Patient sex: M
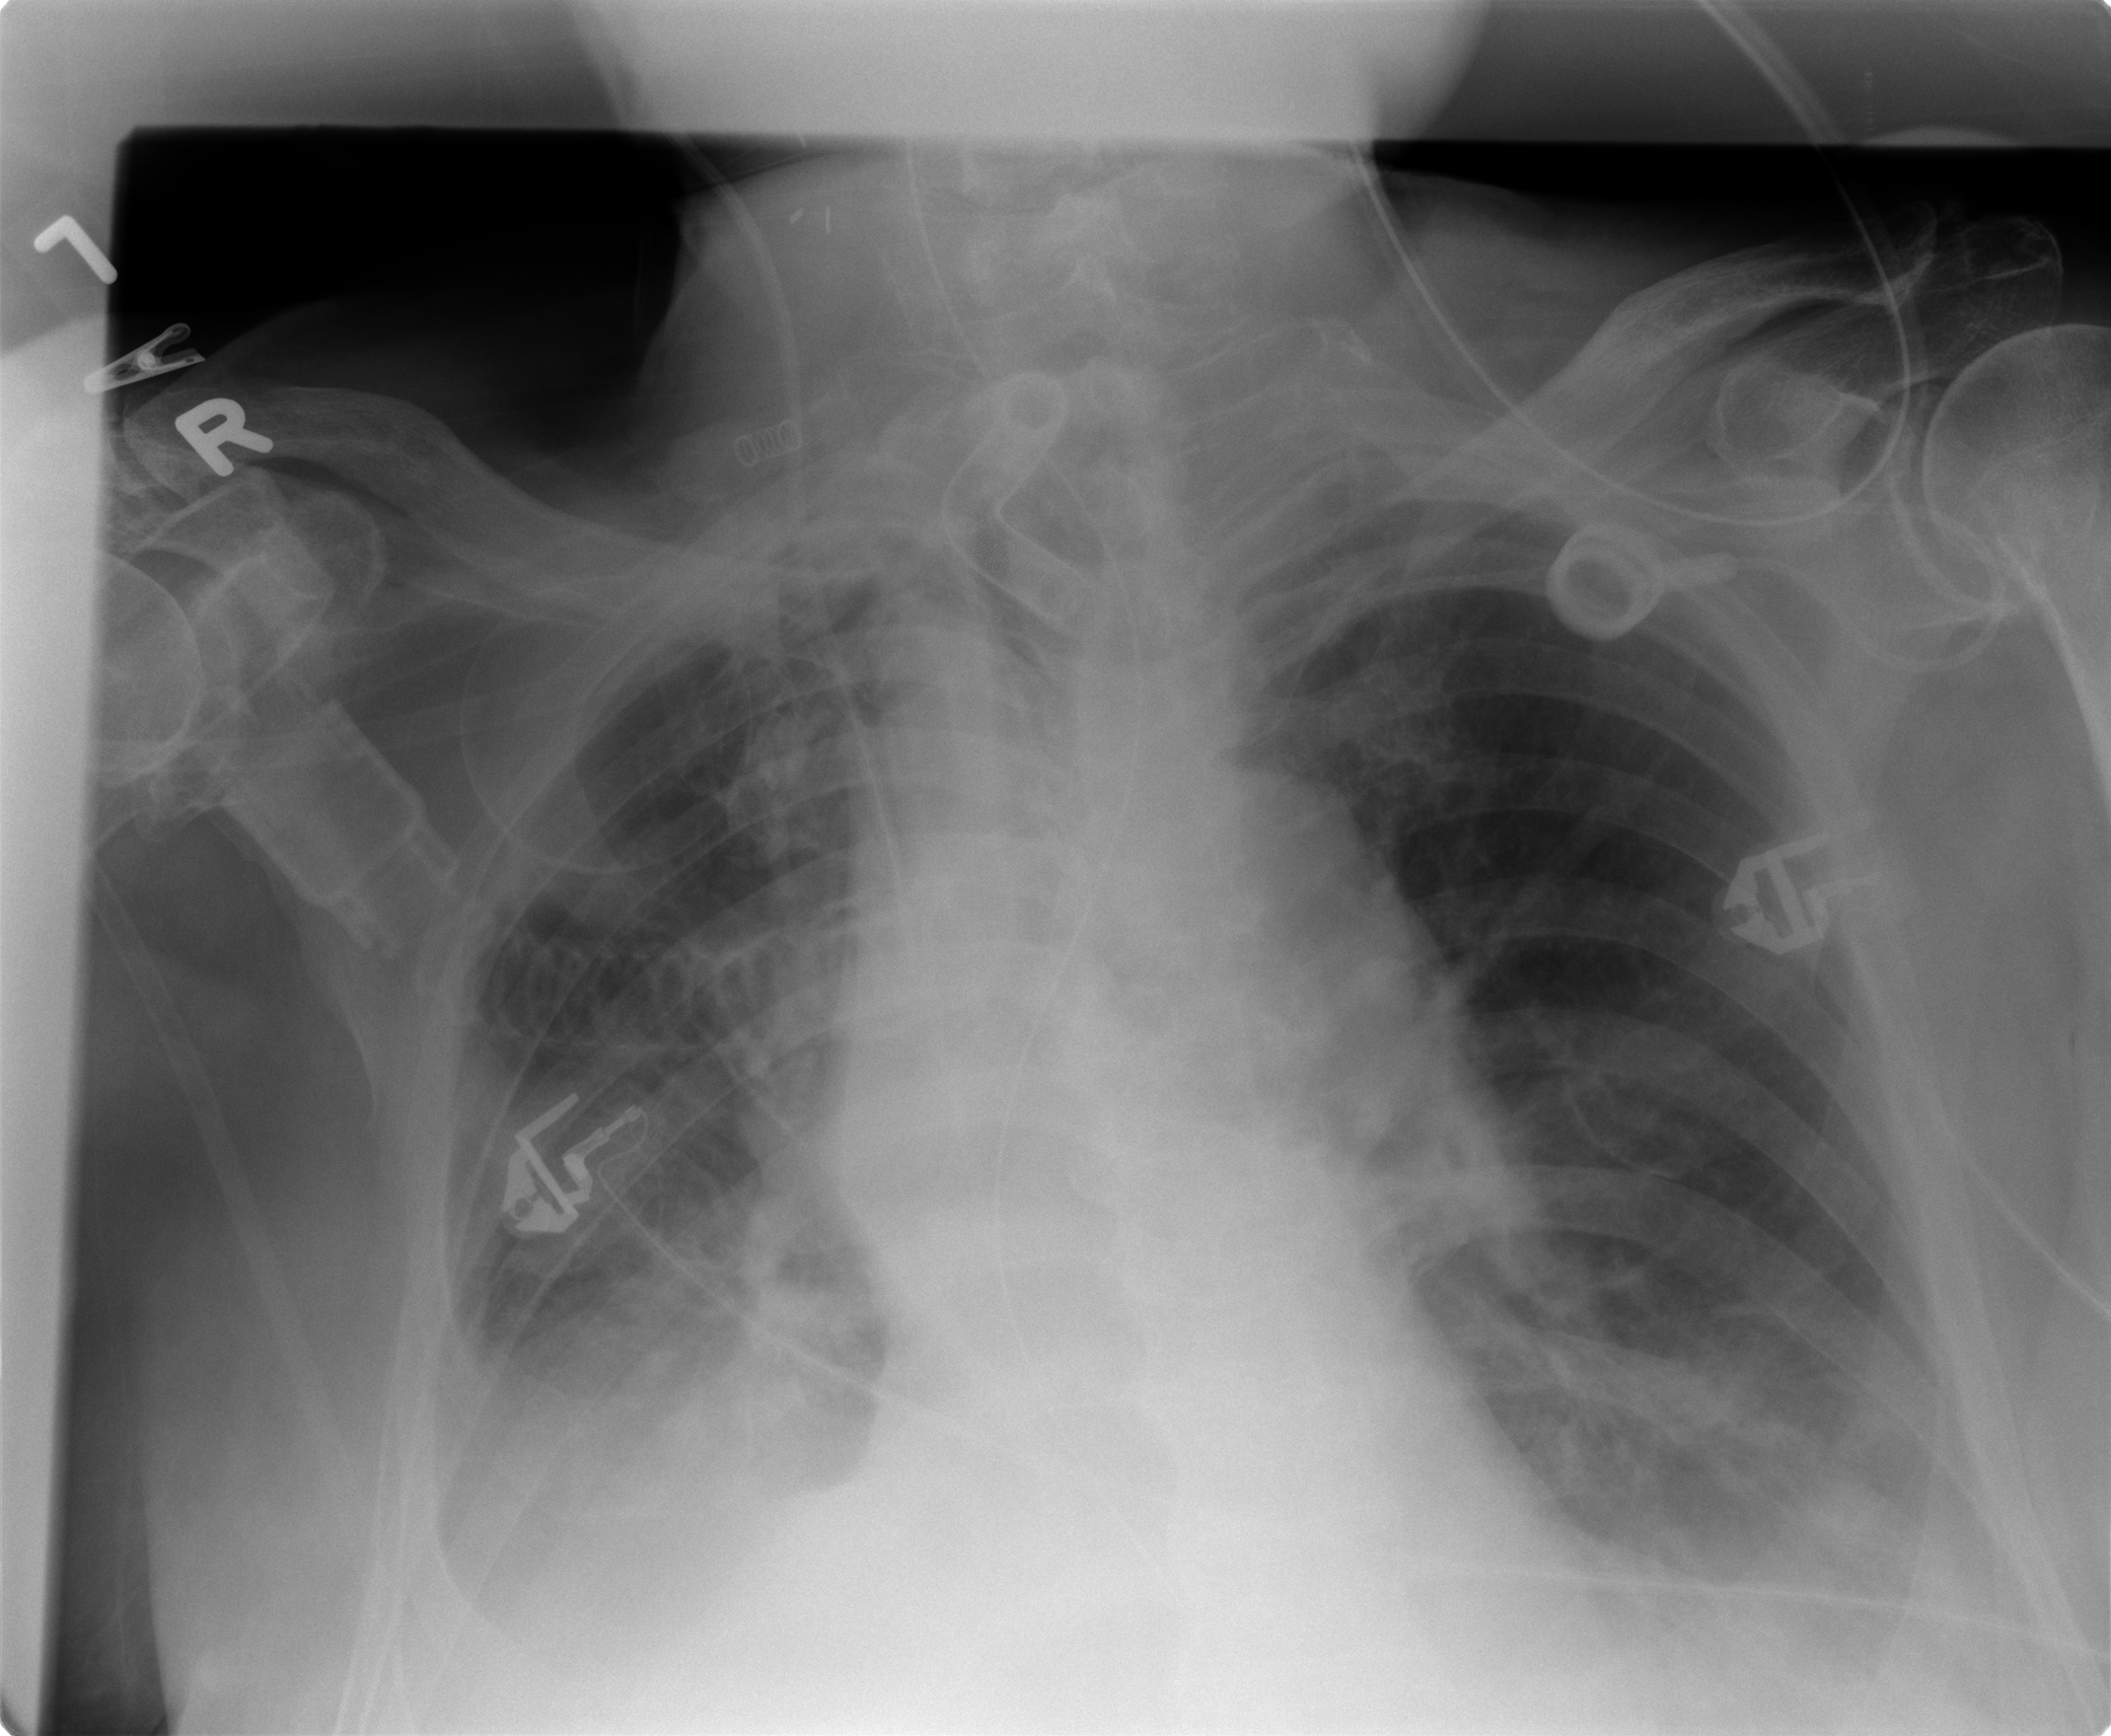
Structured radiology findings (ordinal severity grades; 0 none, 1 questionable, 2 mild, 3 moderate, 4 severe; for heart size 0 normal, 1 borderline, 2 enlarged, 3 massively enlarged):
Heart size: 0
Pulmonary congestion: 0
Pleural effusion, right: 2
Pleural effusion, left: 2
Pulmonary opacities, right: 2
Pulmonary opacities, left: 2
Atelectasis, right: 2
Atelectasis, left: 2